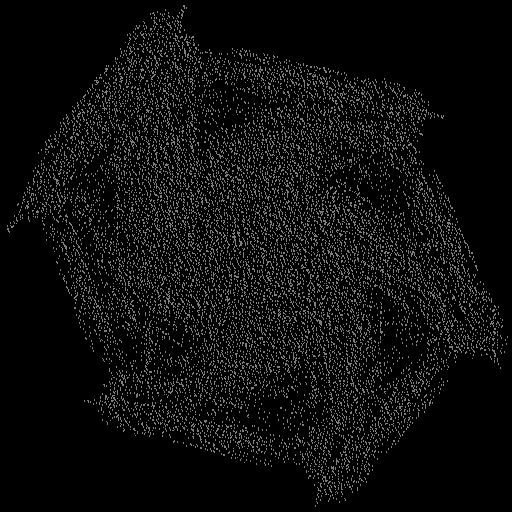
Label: morningglory